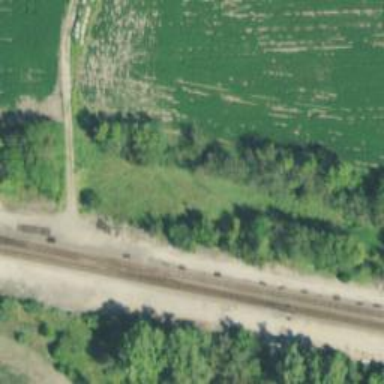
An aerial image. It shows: Railway crossover.